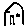
Label: house